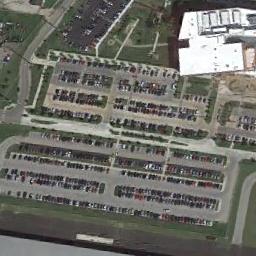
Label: parking_lot